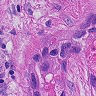
Metastatic tissue present: yes